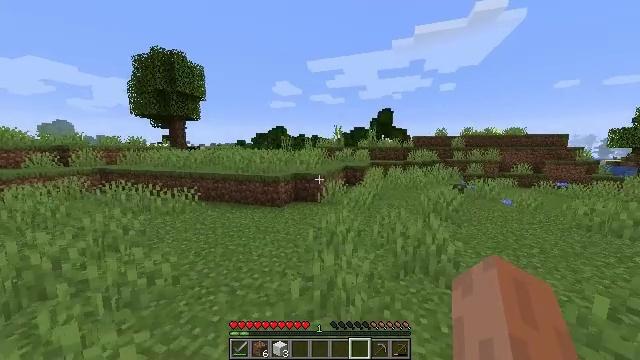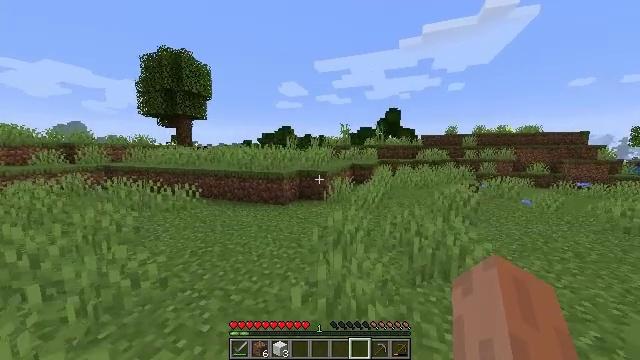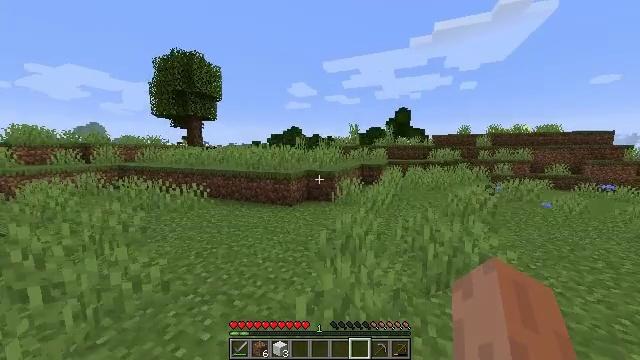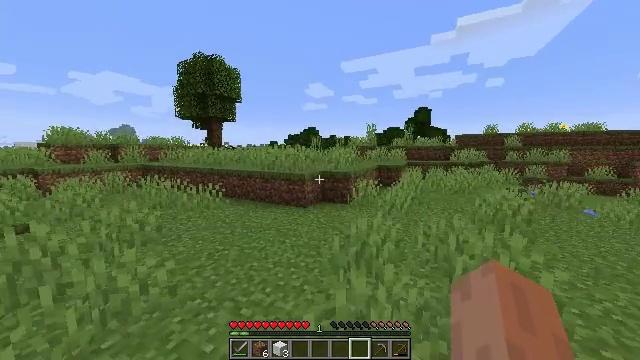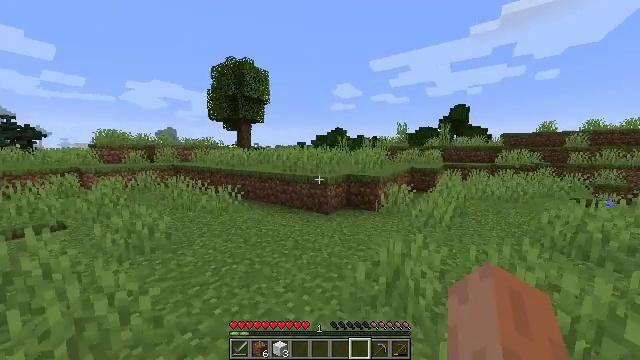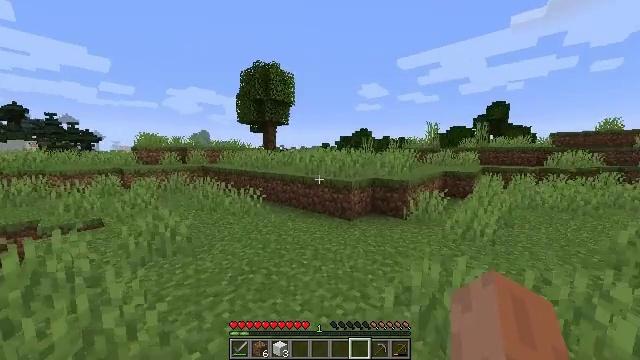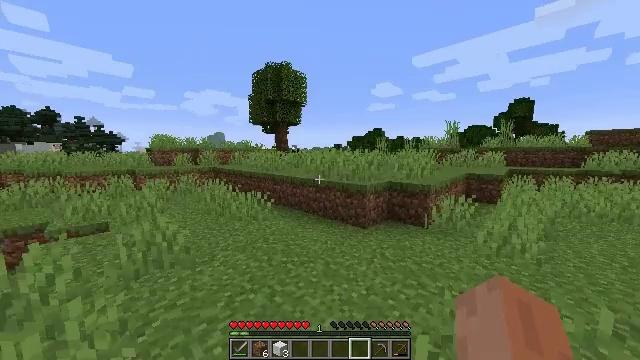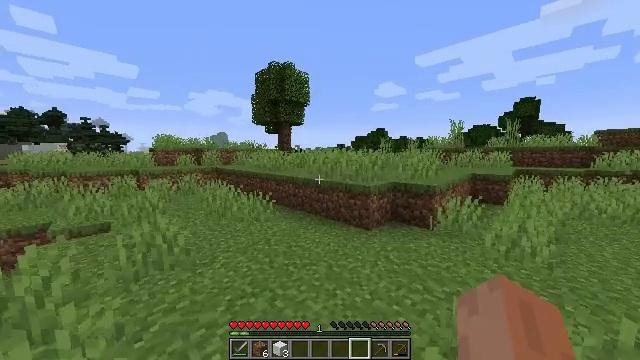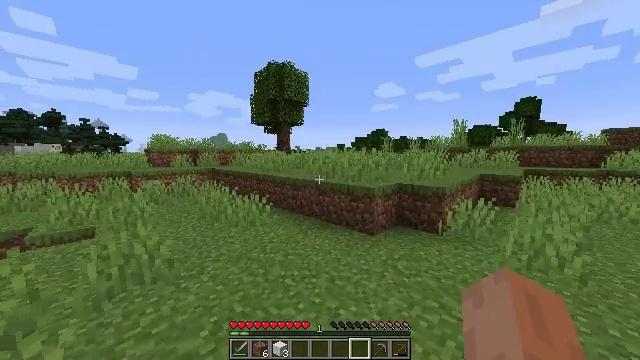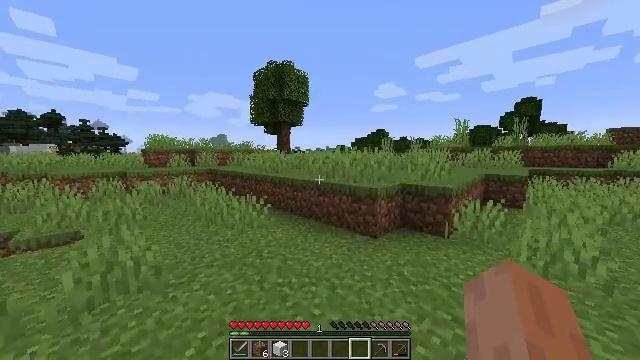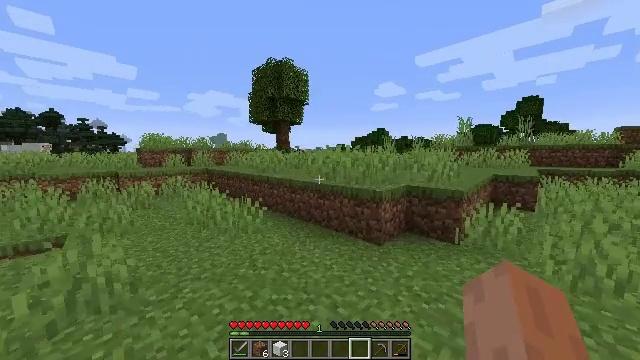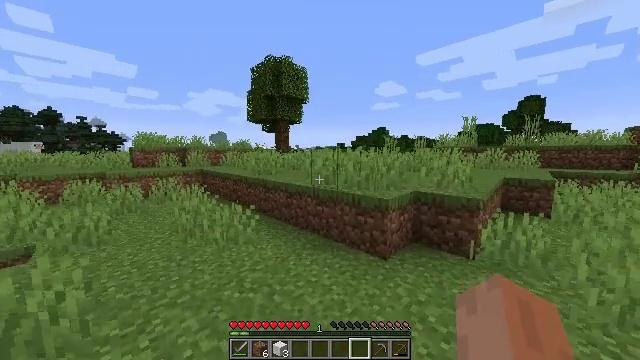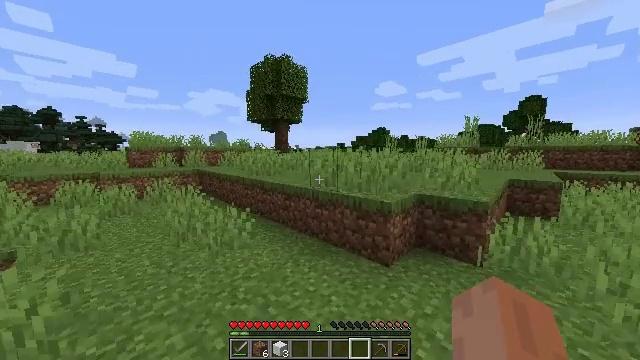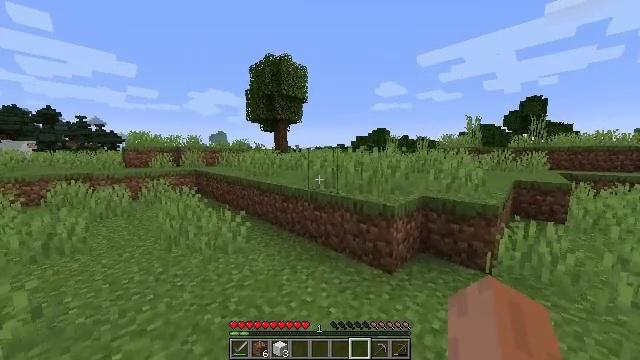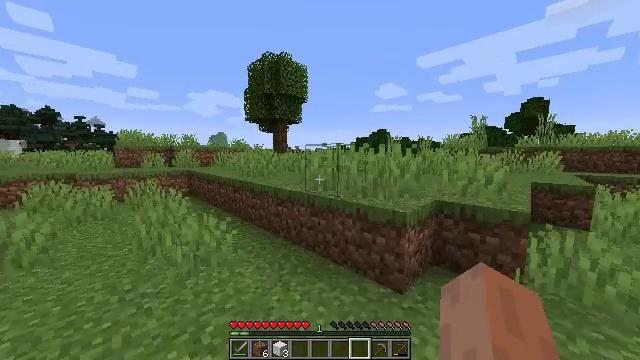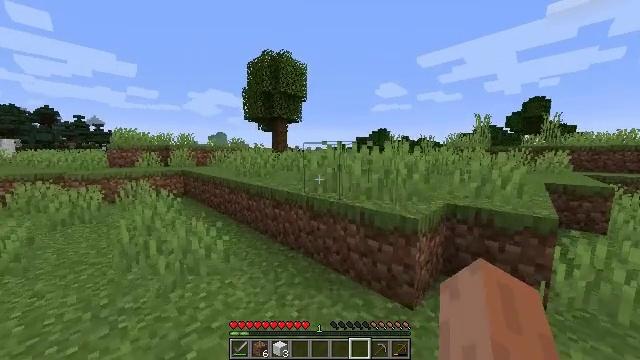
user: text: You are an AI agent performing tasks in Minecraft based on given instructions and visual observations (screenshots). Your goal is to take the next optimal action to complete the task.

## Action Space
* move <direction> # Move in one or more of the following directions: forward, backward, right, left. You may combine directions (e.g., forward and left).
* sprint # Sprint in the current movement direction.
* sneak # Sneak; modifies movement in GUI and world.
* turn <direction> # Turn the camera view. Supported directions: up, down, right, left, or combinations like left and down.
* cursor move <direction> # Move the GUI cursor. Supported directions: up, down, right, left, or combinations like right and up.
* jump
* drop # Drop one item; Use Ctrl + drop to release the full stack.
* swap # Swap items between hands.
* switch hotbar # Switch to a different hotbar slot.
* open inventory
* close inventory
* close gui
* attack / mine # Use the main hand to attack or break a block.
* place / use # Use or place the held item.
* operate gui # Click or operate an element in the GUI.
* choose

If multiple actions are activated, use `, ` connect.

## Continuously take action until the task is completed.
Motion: motion action
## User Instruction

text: Obtain cooked mutton by cooking raw mutton in a furnace.
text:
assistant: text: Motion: move forward, turn left, jump
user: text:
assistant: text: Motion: move forward, turn left
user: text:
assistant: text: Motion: move forward, turn left
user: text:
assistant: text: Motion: move forward, turn left
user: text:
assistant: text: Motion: move forward, turn left
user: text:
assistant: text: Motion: move forward, turn left
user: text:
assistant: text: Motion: move forward
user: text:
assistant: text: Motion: move forward
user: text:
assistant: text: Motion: move forward
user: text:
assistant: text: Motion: move forward
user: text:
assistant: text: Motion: move forward
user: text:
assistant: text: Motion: move forward
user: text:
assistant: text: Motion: move forward
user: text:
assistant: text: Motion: move forward
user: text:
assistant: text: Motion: move forward
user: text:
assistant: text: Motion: move forward
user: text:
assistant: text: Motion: move forward
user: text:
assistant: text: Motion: move forward
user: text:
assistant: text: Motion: move forward, jump
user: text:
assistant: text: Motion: move forward, jump
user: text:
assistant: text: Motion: move forward, jump
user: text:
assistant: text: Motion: move forward, jump
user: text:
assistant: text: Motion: move forward, jump
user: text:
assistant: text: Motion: move forward, jump
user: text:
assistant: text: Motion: move forward, jump
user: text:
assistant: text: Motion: move forward
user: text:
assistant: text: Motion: move forward
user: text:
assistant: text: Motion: move forward
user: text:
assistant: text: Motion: move forward
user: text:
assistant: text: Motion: move forward